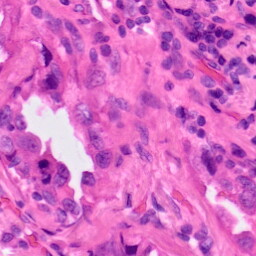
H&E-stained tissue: Lung